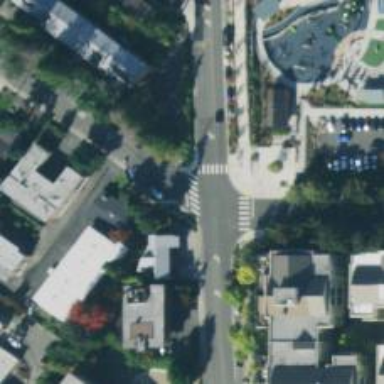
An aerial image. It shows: Marked road crossing.